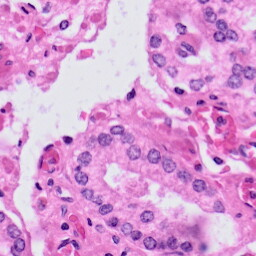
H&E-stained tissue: Prostate